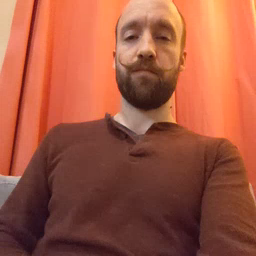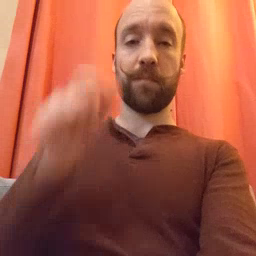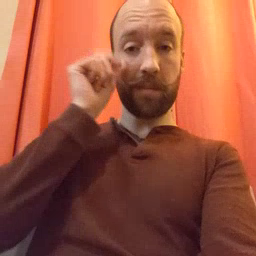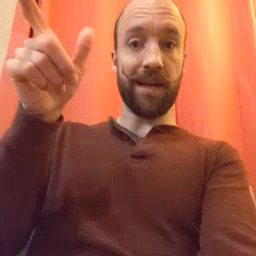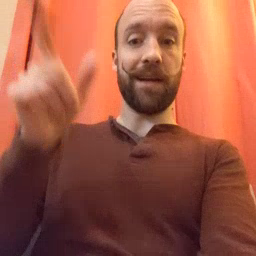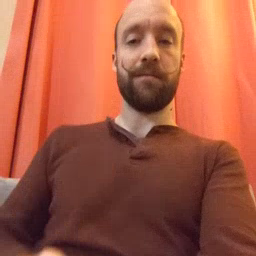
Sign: wake